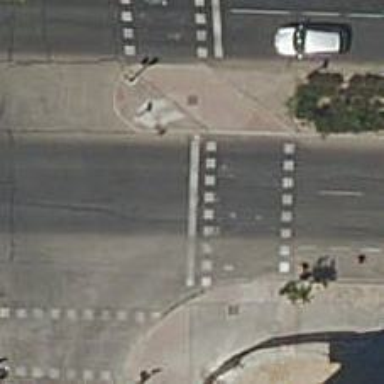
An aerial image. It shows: Road with traffic signals for signaling.